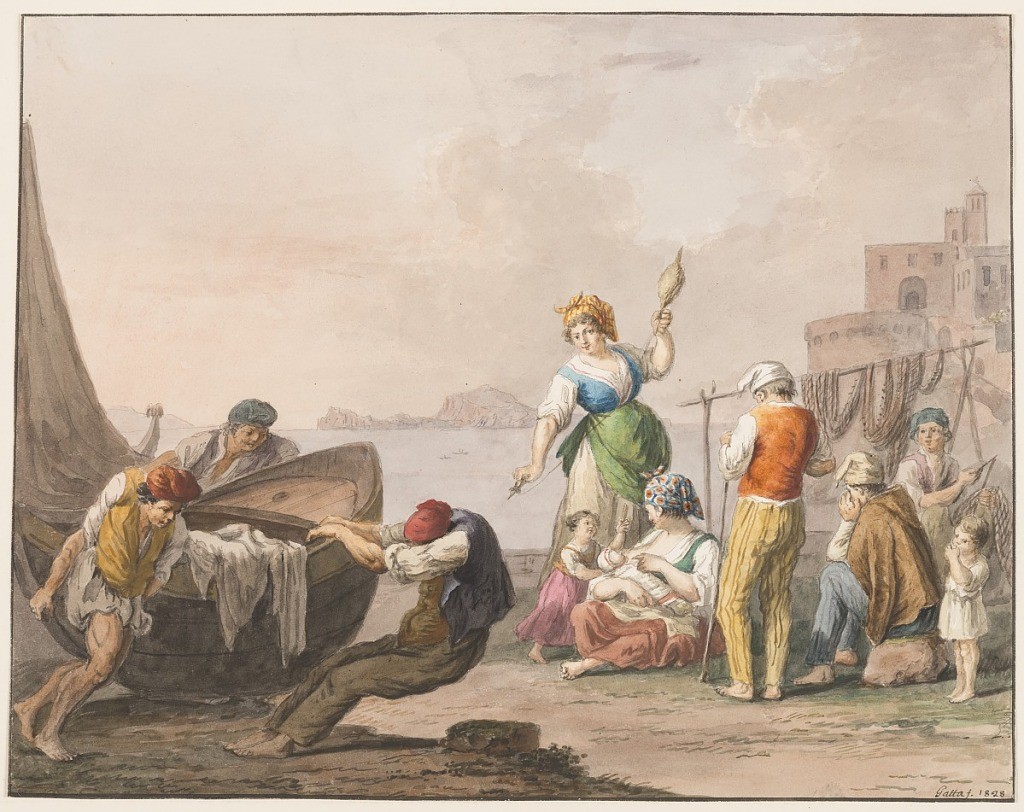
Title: Water color; On the shore in Chiaja
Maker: Saverio della Gatta, Italian, 1777 - 1829
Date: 1828
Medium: Black chalk and various water colors on paper.
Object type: Drawing
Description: Horizontal rectangle. Three men move a boat lying on the shore, at left. At right are a standing and spinning woman, a seated woman nursing a baby with a girl standing beside her, three men and an eating child. At left is a rock, at right is a promontory with structure, in the background are Capri and the peninsula of Sorrento. Framing line. The signature is in the lower right corner: "Gatta f. 1828."